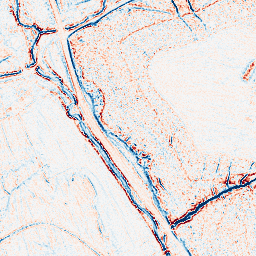
Category: edge_preserving
Decomposition family: bilateral
Decomposition parameters: d: 5
sigma_color: 100
sigma_space: 75
Upsampling method: linear_exact
Upsampling parameters: scale: 2
Upsampling scale: 2